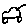
Label: car